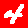
Digit: 4